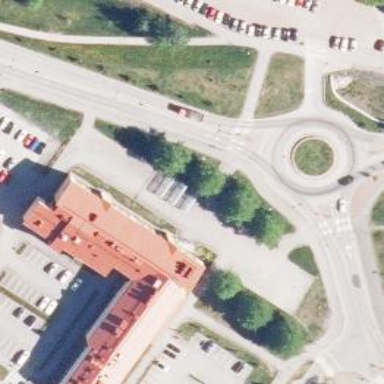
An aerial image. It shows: Marked crossing with pedestrian island.